Question: I have file of ~40K lines that shows Company, Part Number, and Price. Sample below.
'''
Company PART NUMBER PRICE
COMPANY14 4063-16082-3 $4,350.00
COMPANY51 4063-16082-3 $3,481.00
COMPANY11 321-400-703-0 $3,275.00
COMPANY11 4063-16082-3 $3,200.00
COMPANY11 <PHONE> $3,200.00
COMPANY42 321-400-703-0 $2,800.00
COMPANY4 4063-16082-3 $2,750.00
COMPANY4 <PHONE> $2,750.00
COMPANY35 <PHONE> $2,495.00
COMPANY59 <PHONE> $2,250.00
COMPANY24 4063-16082-3 $1,800.00
COMPANY64 321-400-703-0 $1,145.00
COMPANY8 4063-16082-3 $1,000.00
COMPANY60 321-400-703-0 $1,000.00
COMPANY60 <PHONE> $1,000.00
COMPANY63 <PHONE> $325.00
'''
I need to get the 2 lowest Price values for each Part Number and the corresponding Company. Here is what I need or something similar.
'''
PART NUMBER Company PRICE
<PHONE> COMPANY63 325
<PHONE> COMPANY60 1000
321-400-703-0 COMPANY60 1000
321-400-703-0 COMPANY64 1145
4063-16082-3 COMPANY8 1000
4063-16082-3 COMPANY24 1800
'''
I did a Pivot and have used MIN function in pivot, but not sure how to get the TWO lowest values in format above. Here is the pic of pivot I used.

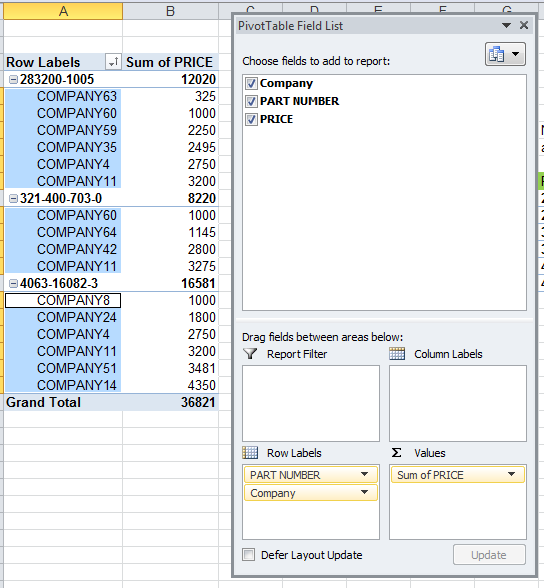
Answer: Formula solution
Assuming Sheet2 is the source data, and the target data has the part number in column A, the Comapny in B and the price in C.
'''
C2:
=AGGREGATE(15, 6, Sheet2!$C$2:$C$17/(Sheet2!$B$2:$B$17=Sheet4!A2), 1)
C3:
=AGGREGATE(15, 6, Sheet2!$C$2:$C$17/(Sheet2!$B$2:$B$17=Sheet4!A2), 2)
B2: (array formula: Ctrl+Shift+Enter)
=INDEX(Sheet2!$A$2:$A$17,MATCH(1,(Sheet2!$B$2:$B$17=Sheet4!A2)*((Sheet2!$C$2:$C$17=C2))))
'''
You can copy 'B2' and paste down. For column C, copy both 'C2 and C3' then paste down in column C.